Question: I want to develop an application that has a menu with several 'QAction' objects in it. I want to drag a file from a 'QListView' to one of these 'QActions' ? Is it possible ?
Normally they don't accept drops :

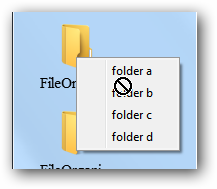
Answer: Not sure if this will work, but you can try subclassing and implement a drop/dragenter event. Since QAction is based on QObject i think this won't help. Think about implementing a Widget/Label as MenuItem (Custom Menu) and Drag/Drop there.